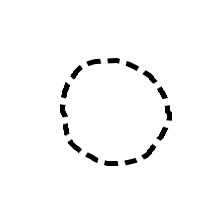
Shape: circle